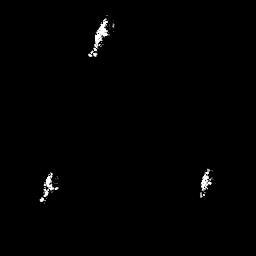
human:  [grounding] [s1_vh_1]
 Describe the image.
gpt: In the satellite image, there is  <ref>1 medium ship </ref> <box>[[14, 69, 22, 80, 0]]</box> located at bottom left,  <ref>1 medium ship </ref> <box>[[33, 8, 42, 23, 0]]</box> located at top,  <ref>1 small ship </ref> <box>[[76, 67, 83, 78, 0]]</box> located at bottom right.